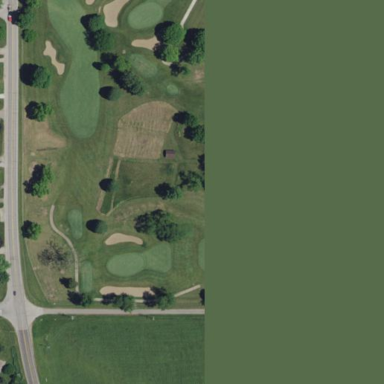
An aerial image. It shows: Golf rough area.